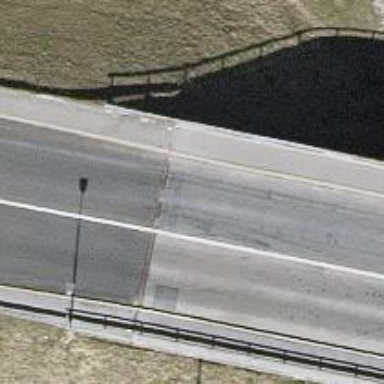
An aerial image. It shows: Primary highway with bridge.